Question: I have been following a <URL> that completed what the tutorial was missing.
However, it uses YUV420 which is of low quality. I want to implement YUV444 and after studying chroma-subsampling for a bit and looking at the different formats for YUV am confused as to how to implement it. From what I understand YUV420 is a quarter of the quality YUV444 is. YUV444 means every pixel has its own chroma sample and as such is more detailed while YUV420 means pixels are grouped together and have the same chroma sample and therefore is less detailed.
And from what I understand the different formats of YUV(420, 422, 444) are different in the way they order y, u, and v. All of this is a bit overwhelming because I haven't done much with codecs, conversions, etc. Any help would be much appreciated and if additional info is needed please let me know before downvoting.
Here is the code from the <URL> I mentioned concerning the conversion to YUV420:
'''
texture = SDL_CreateTexture(
renderer,
SDL_PIXELFORMAT_YV12,
SDL_TEXTUREACCESS_STREAMING,
pCodecCtx->width,
pCodecCtx->height
);
if (!texture) {
fprintf(stderr, "SDL: could not create texture - exiting
");
exit(1);
}
// initialize SWS context for software scaling
sws_ctx = sws_getContext(pCodecCtx->width, pCodecCtx->height,
pCodecCtx->pix_fmt, pCodecCtx->width, pCodecCtx->height,
AV_PIX_FMT_YUV420P,
SWS_BILINEAR,
NULL,
NULL,
NULL);
// set up YV12 pixel array (12 bits per pixel)
yPlaneSz = pCodecCtx->width * pCodecCtx->height;
uvPlaneSz = pCodecCtx->width * pCodecCtx->height / 4;
yPlane = (Uint8*)malloc(yPlaneSz);
uPlane = (Uint8*)malloc(uvPlaneSz);
vPlane = (Uint8*)malloc(uvPlaneSz);
if (!yPlane || !uPlane || !vPlane) {
fprintf(stderr, "Could not allocate pixel buffers - exiting
");
exit(1);
}
uvPitch = pCodecCtx->width / 2;
while (av_read_frame(pFormatCtx, &packet) >= 0) {
// Is this a packet from the video stream?
if (packet.stream_index == videoStream) {
// Decode video frame
avcodec_decode_video2(pCodecCtx, pFrame, &frameFinished, &packet);
// Did we get a video frame?
if (frameFinished) {
AVPicture pict;
pict.data[0] = yPlane;
pict.data[1] = uPlane;
pict.data[2] = vPlane;
pict.linesize[0] = pCodecCtx->width;
pict.linesize[1] = uvPitch;
pict.linesize[2] = uvPitch;
// Convert the image into YUV format that SDL uses
sws_scale(sws_ctx, (uint8_t const * const *)pFrame->data,
pFrame->linesize, 0, pCodecCtx->height, pict.data,
pict.linesize);
SDL_UpdateYUVTexture(
texture,
NULL,
yPlane,
pCodecCtx->width,
uPlane,
uvPitch,
vPlane,
uvPitch
);
SDL_RenderClear(renderer);
SDL_RenderCopy(renderer, texture, NULL, NULL);
SDL_RenderPresent(renderer);
}
}
// Free the packet that was allocated by av_read_frame
av_free_packet(&packet);
SDL_PollEvent(&event);
switch (event.type) {
case SDL_QUIT:
SDL_DestroyTexture(texture);
SDL_DestroyRenderer(renderer);
SDL_DestroyWindow(screen);
SDL_Quit();
exit(0);
break;
default:
break;
}
}
// Free the YUV frame
av_frame_free(&pFrame);
free(yPlane);
free(uPlane);
free(vPlane);
// Close the codec
avcodec_close(pCodecCtx);
avcodec_close(pCodecCtxOrig);
// Close the video file
avformat_close_input(&pFormatCtx);
'''
# EDIT:
After more research I learned that in YUV420 is stored with all Y's first then a combination of U and V bytes one after another as illustrated by this image:
<URL>
<URL>
However I also learned that YUV444 is stored in the order U, Y, V and repeats like this picture shows:

I tried changing some things around in code:
'''
// I changed SDL_PIXELFORMAT_YV12 to SDL_PIXELFORMAT_UYVY
// as to reflect the order of YUV444
texture = SDL_CreateTexture(
renderer,
SDL_PIXELFORMAT_UYVY,
SDL_TEXTUREACCESS_STREAMING,
pCodecCtx->width,
pCodecCtx->height
);
if (!texture) {
fprintf(stderr, "SDL: could not create texture - exiting
");
exit(1);
}
// Changed AV_PIX_FMT_YUV420P to AV_PIX_FMT_YUV444P
// for rather obvious reasons
sws_ctx = sws_getContext(pCodecCtx->width, pCodecCtx->height,
pCodecCtx->pix_fmt, pCodecCtx->width, pCodecCtx->height,
AV_PIX_FMT_YUV444P,
SWS_BILINEAR,
NULL,
NULL,
NULL);
// There are as many Y, U and V bytes as pixels I just
// made yPlaneSz and uvPlaneSz equal to the number of pixels
yPlaneSz = pCodecCtx->width * pCodecCtx->height;
uvPlaneSz = pCodecCtx->width * pCodecCtx->height;
yPlane = (Uint8*)malloc(yPlaneSz);
uPlane = (Uint8*)malloc(uvPlaneSz);
vPlane = (Uint8*)malloc(uvPlaneSz);
if (!yPlane || !uPlane || !vPlane) {
fprintf(stderr, "Could not allocate pixel buffers - exiting
");
exit(1);
}
uvPitch = pCodecCtx->width * 2;
while (av_read_frame(pFormatCtx, &packet) >= 0) {
// Is this a packet from the video stream?
if (packet.stream_index == videoStream) {
// Decode video frame
avcodec_decode_video2(pCodecCtx, pFrame, &frameFinished, &packet);
// Rearranged the order of the planes to reflect UYV order
// then set linesize to the number of Y, U and V bytes
// per row
if (frameFinished) {
AVPicture pict;
pict.data[0] = uPlane;
pict.data[1] = yPlane;
pict.data[2] = vPlane;
pict.linesize[0] = pCodecCtx->width;
pict.linesize[1] = pCodecCtx->width;
pict.linesize[2] = pCodecCtx->width;
// Convert the image into YUV format that SDL uses
sws_scale(sws_ctx, (uint8_t const * const *)pFrame->data,
pFrame->linesize, 0, pCodecCtx->height, pict.data,
pict.linesize);
SDL_UpdateYUVTexture(
texture,
NULL,
yPlane,
1,
uPlane,
uvPitch,
vPlane,
uvPitch
);
//.................................................
'''
But now I get an access violation at the call to 'SDL_UpdateYUVTexture'... I'm honestly not sure what's wrong. I think it may have to do with setting 'AVPicture pic''s member 'data' and 'linesize' improperly but I'm not positive.
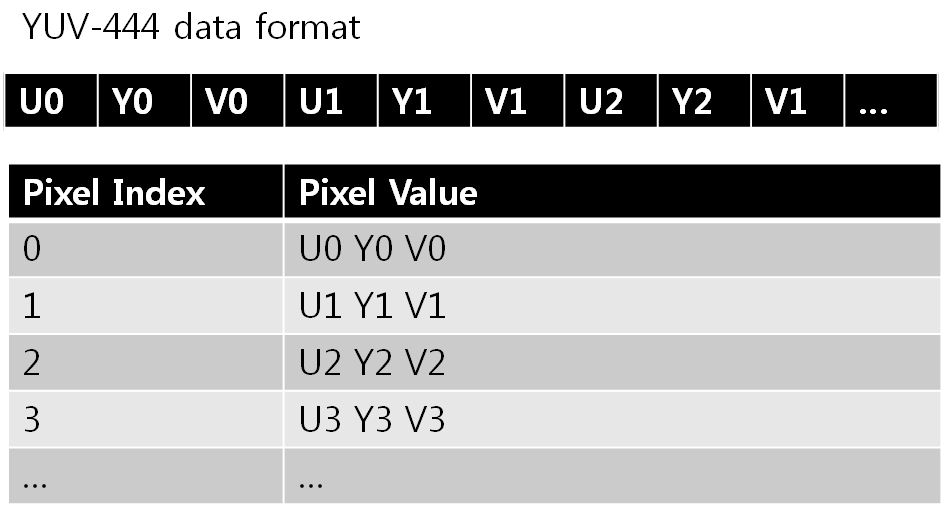
Answer: After many hours of scouring the web for possible answers I stumbled upon this <URL> in which someone was asking about YUV444 support for packed or planar mode. The only current format I've found is AYUV which is packed.
The answer they got was a list of all the currently supported formats which did not include AYUV. Therefore SDL does not support YUV444.
The only solution is to use a different library that supports AYUV / YUV444.